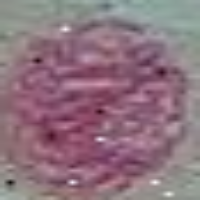
Label: prophase